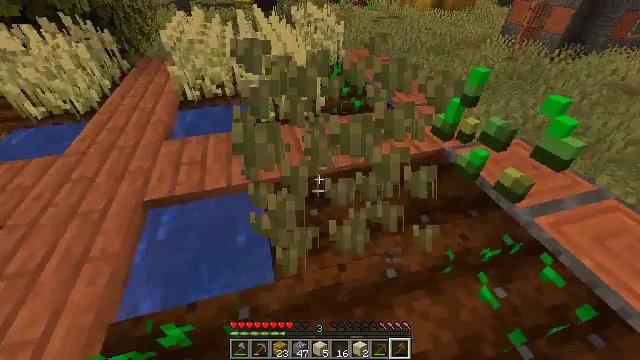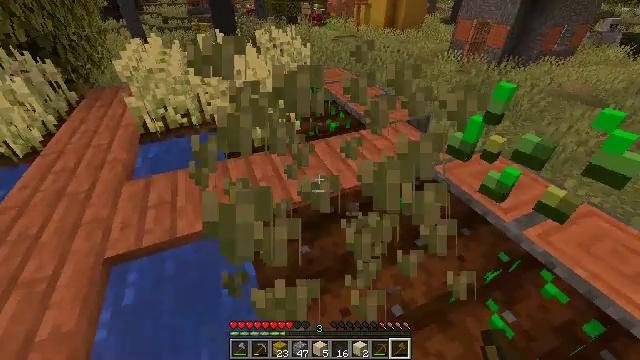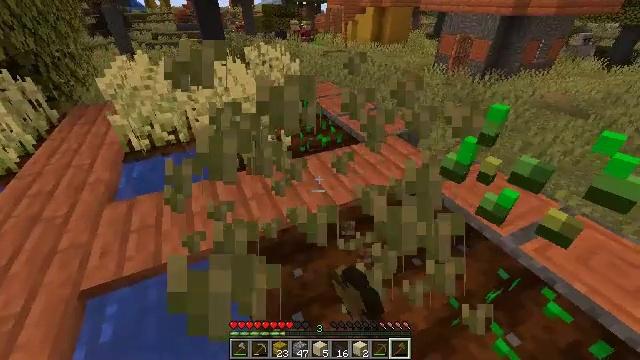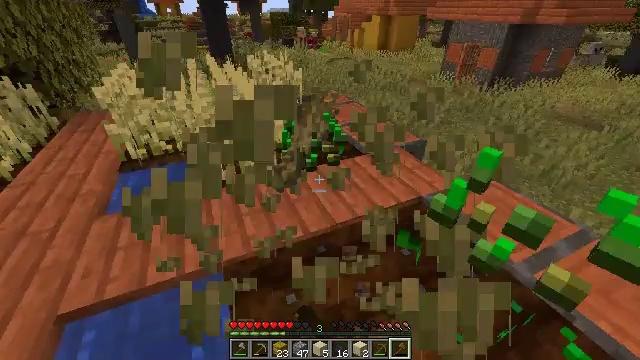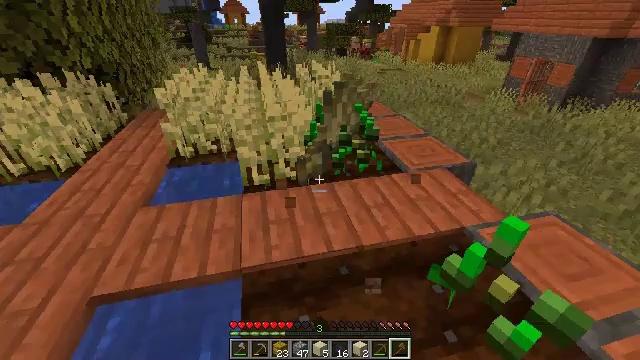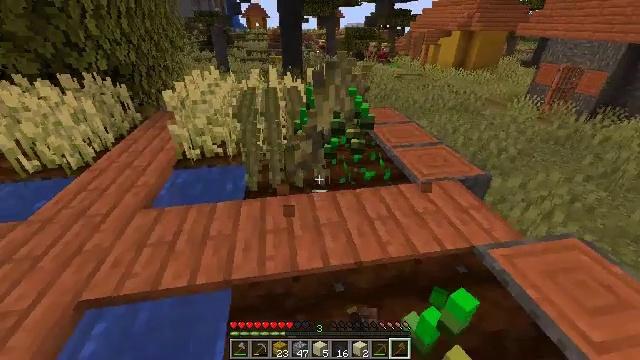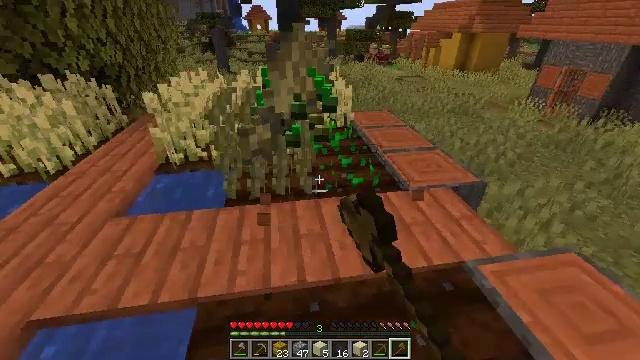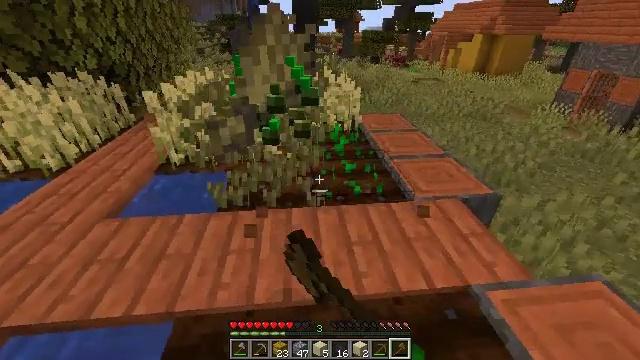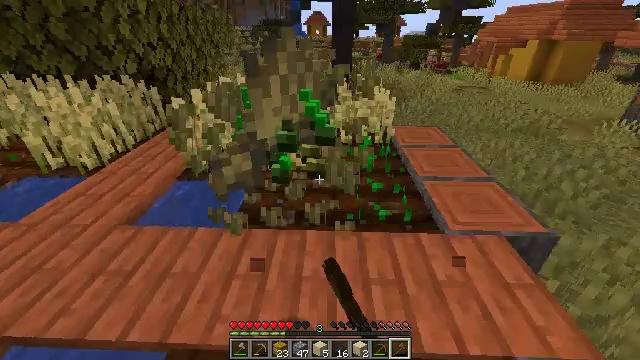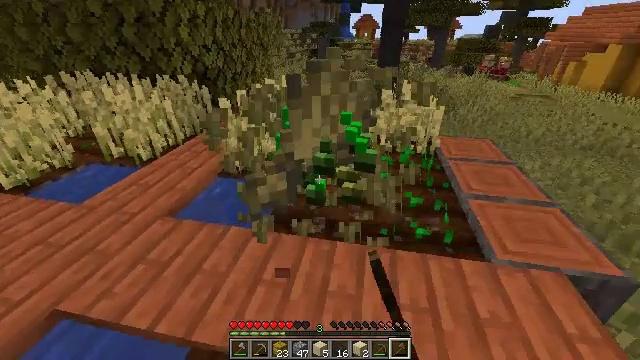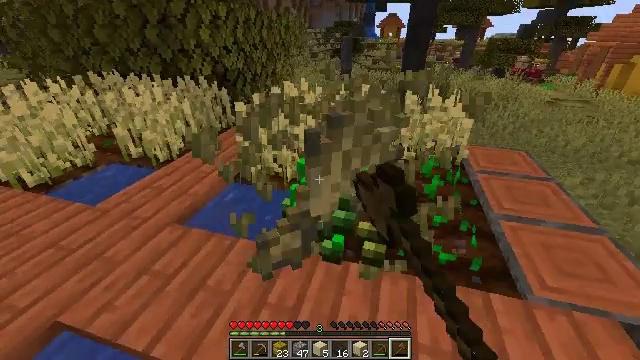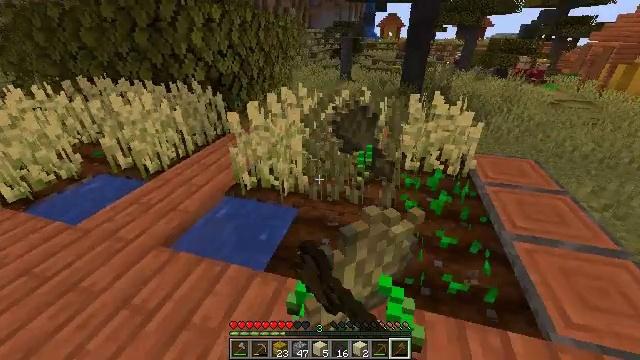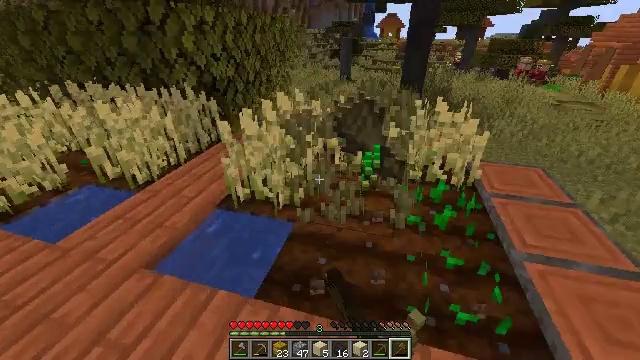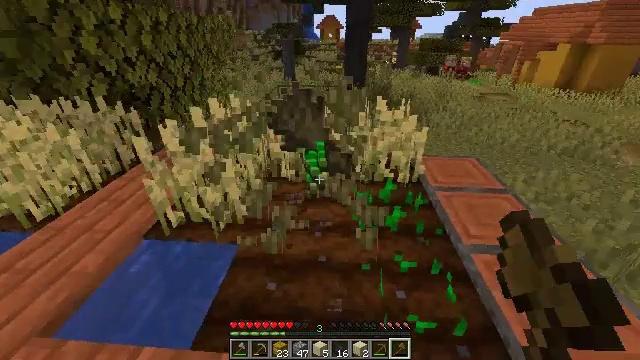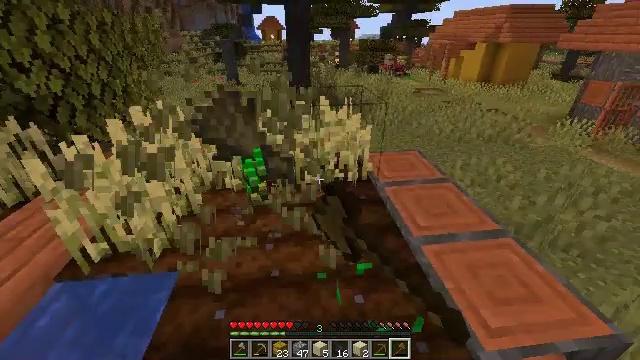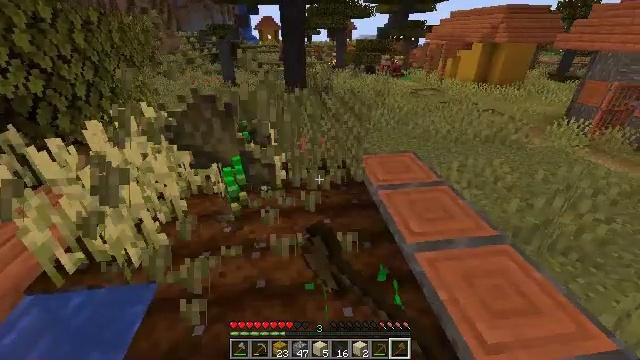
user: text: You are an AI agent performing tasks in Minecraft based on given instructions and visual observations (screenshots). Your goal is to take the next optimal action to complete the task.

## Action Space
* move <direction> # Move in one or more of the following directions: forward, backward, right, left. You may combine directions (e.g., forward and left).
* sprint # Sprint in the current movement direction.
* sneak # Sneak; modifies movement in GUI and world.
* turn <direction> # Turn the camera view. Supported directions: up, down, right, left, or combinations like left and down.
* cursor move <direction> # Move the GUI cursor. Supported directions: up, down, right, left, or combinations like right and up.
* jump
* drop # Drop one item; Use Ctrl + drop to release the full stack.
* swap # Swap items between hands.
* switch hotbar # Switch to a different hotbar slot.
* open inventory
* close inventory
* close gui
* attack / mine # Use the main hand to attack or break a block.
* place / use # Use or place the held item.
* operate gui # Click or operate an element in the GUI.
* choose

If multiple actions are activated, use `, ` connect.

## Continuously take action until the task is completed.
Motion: motion action
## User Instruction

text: Get wheat from the farmland.
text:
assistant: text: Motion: move forward and move left, turn right and up, attack / mine
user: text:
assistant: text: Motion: move forward and move right, turn right and up, attack / mine
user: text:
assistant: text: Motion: move forward and move right, turn left and up, attack / mine
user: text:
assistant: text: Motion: move forward and move right, turn left and up, attack / mine
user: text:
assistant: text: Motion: move forward and move right, turn left, attack / mine
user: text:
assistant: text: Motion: move forward and move right, attack / mine
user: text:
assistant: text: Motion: move forward, turn left, attack / mine
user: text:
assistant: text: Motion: move forward, turn left, attack / mine
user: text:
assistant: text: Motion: move forward, turn left, attack / mine
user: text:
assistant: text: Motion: move forward, turn left, attack / mine
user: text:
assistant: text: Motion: move forward, attack / mine
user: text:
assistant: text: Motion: move forward and move right, attack / mine
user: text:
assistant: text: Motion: move forward and move right, turn right, attack / mine
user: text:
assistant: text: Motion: move forward and move right, turn right, attack / mine
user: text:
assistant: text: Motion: move forward and move right, attack / mine
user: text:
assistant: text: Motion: move forward, turn left, attack / mine
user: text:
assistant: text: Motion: move forward, turn left, attack / mine
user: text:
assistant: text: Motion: move forward, turn left, attack / mine
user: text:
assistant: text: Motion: move forward, turn left, attack / mine
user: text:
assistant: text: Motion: move forward, turn left, attack / mine
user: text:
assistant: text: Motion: move forward and move right, turn left and down, attack / mine
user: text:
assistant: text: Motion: move forward and move right, turn left and down, attack / mine
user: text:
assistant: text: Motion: move forward and move right, turn left, attack / mine
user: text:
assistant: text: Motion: move forward, turn left, attack / mine
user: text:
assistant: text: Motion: move forward, attack / mine
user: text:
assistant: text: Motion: move forward, attack / mine
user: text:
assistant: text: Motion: move forward, attack / mine
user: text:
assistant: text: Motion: move forward, turn right, attack / mine
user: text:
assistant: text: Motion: move forward and move right, turn right, attack / mine
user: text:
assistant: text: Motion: move forward and move right, turn left, attack / mine